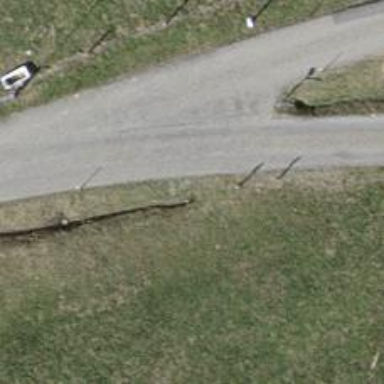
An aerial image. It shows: Culvert tunnel passing through ditch.